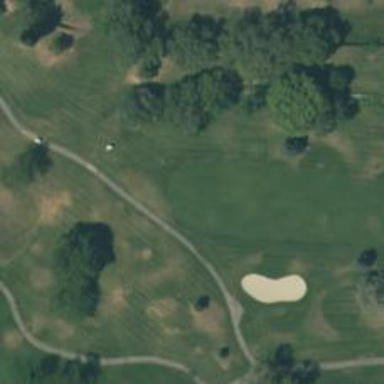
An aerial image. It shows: Golf hole.